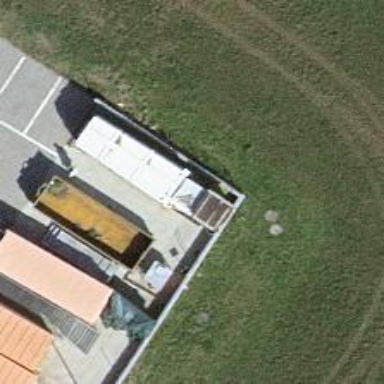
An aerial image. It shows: Recycling facility.